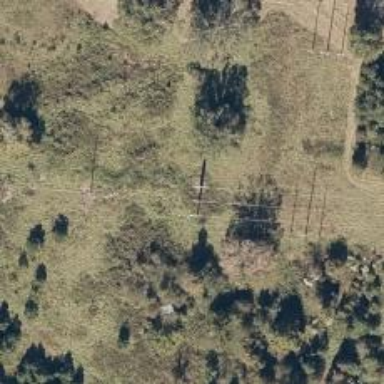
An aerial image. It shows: Power pole.